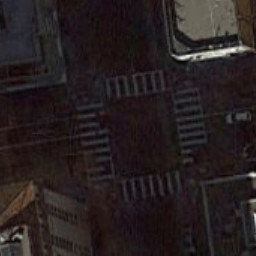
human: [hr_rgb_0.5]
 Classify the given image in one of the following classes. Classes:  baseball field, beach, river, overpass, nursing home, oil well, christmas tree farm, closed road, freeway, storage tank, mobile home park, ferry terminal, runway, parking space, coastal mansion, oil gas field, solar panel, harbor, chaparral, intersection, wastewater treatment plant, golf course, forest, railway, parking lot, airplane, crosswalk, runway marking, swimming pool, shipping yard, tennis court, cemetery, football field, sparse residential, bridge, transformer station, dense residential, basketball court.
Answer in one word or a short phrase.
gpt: crosswalk